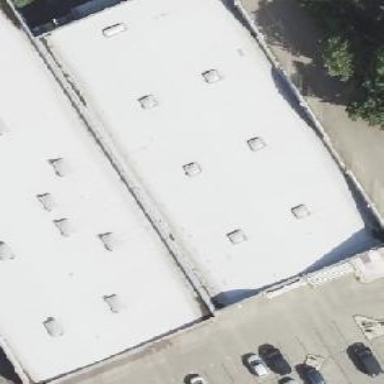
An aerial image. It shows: Warehouse building.